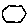
Label: hexagon